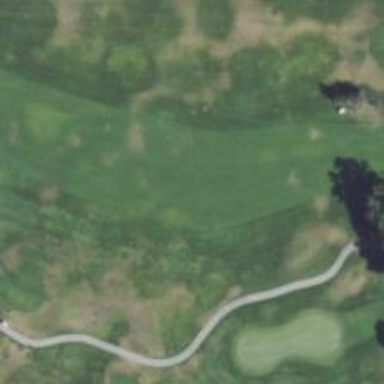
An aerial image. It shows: View of golf hole.